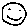
Label: smiley face